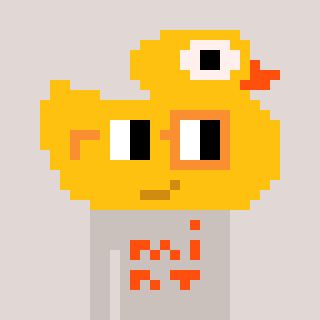
a pixel art character with square yellow and orange glasses, a ducky-shaped head and a foggrey-colored body on a warm background